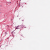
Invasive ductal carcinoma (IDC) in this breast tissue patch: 0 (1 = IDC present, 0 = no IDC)